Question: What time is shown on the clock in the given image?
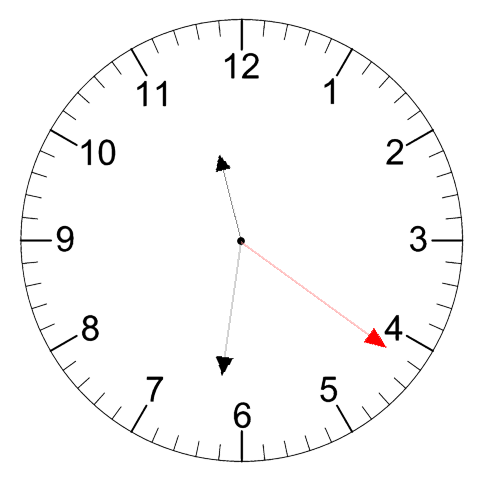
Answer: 11:31:21